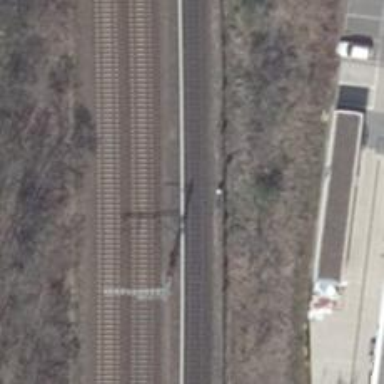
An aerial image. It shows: Railway signal.